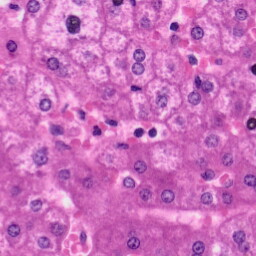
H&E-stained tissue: Liver